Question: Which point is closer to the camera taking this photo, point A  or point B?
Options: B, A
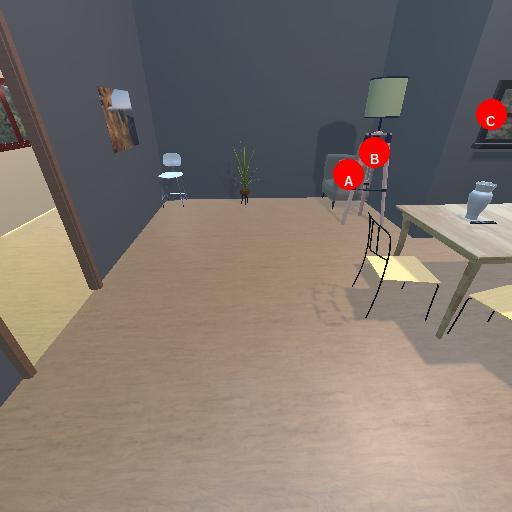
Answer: B